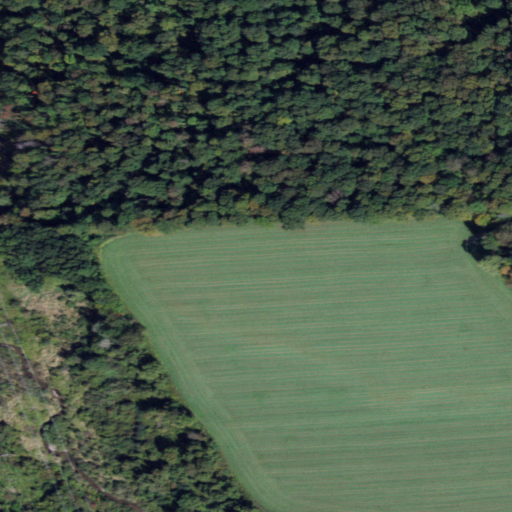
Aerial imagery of valley in New York named Clark Hollow containing deciduous forest, cultivated crops, mixed forest, woody wetlands, pasture, open development, and shrub